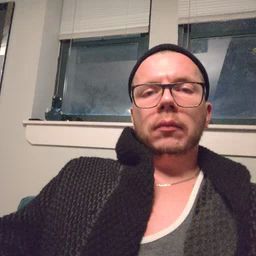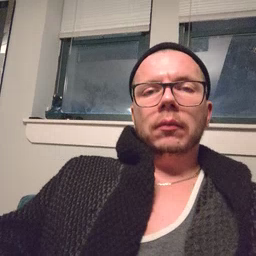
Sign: old